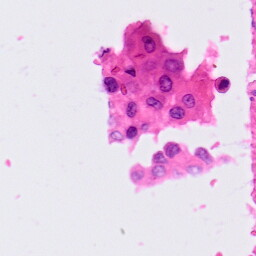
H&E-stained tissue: Lung